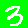
Digit: 3